Question: I have two data structures that look like this -
'''
class Car
{
string CarModel;
string CarColor;
string CarAge;
}
class Person
{
int ID;
string FirstName;
string Surname;
ObservableCollection<Car> Cars;
}
public ObservableCollection<Person> People { get; set; }
'''
So I have a collection of type Car within a collection of type Person. I want to display this in a DataGrid that looks like this where each Person can have zero or more cars -

The following xaml code takes care of the rows but it doesn't handle the row details -
'''
<DataGrid ItemsSource="{Binding People}" AutoGenerateColumns="False">
<DataGrid.Columns>
<DataGridTextColumn Header="ID" Binding="{Binding ID}"/>
<DataGridTextColumn Header="Firstname" Binding="{Binding Firstname}"/>
<DataGridTextColumn Header="Surname" Binding="{Binding Surname}"/>
</DataGrid.Columns>
</DataGrid>
'''
Anyone know if it is possible to display a DataGrid with row details bound to an inner collection, (in this case 'ObservableCollection<Car> Cars')?
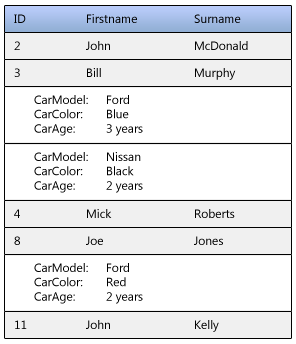
Answer: Just put something like an 'ItemsControl' in the RowDetailsTemplate
'''
<DataGrid ItemsSource="{Binding People}" AutoGenerateColumns="False">
<DataGrid.Columns>
<DataGridTextColumn Header="ID" Binding="{Binding ID}"/>
<DataGridTextColumn Header="Firstname" Binding="{Binding Firstname}"/>
<DataGridTextColumn Header="Surname" Binding="{Binding Surname}"/>
</DataGrid.Columns>
<DataGrid.RowDetailsTemplate>
<DataTemplate>
<ItemsControl ItemsSource="{Binding Cars}" ItemTemplate="{StaticResource CarTemplate}" />
</DataTemplate>
</DataGrid.RowDetailsTemplate>
</DataGrid>
'''